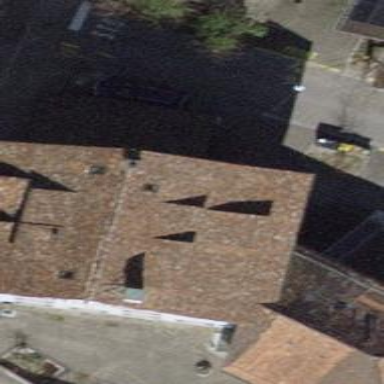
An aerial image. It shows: Apartments building with tiled roof.